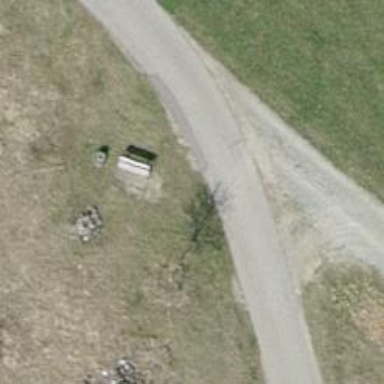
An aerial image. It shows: Bench for seating.